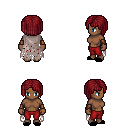
a pixel art fantasy rpg character, female body template, human, dark skin, gray tattered cape, red pants, brunette pageboy hairstyle, leather bracers, black slippers, four views (front, back, left, right), 2x2 character sprite sheet, small pixel art, hard edges, no anti-aliasing